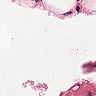
Metastatic tissue present: no